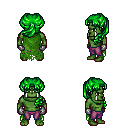
a pixel art fantasy rpg character, male body template, orc, green skin, green tattered cape, magenta pants, green princess hairstyle, metal gloves, four views (front, back, left, right), 2x2 character sprite sheet, small pixel art, hard edges, no anti-aliasing